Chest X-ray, PA view. Patient: 36 years old, sex F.
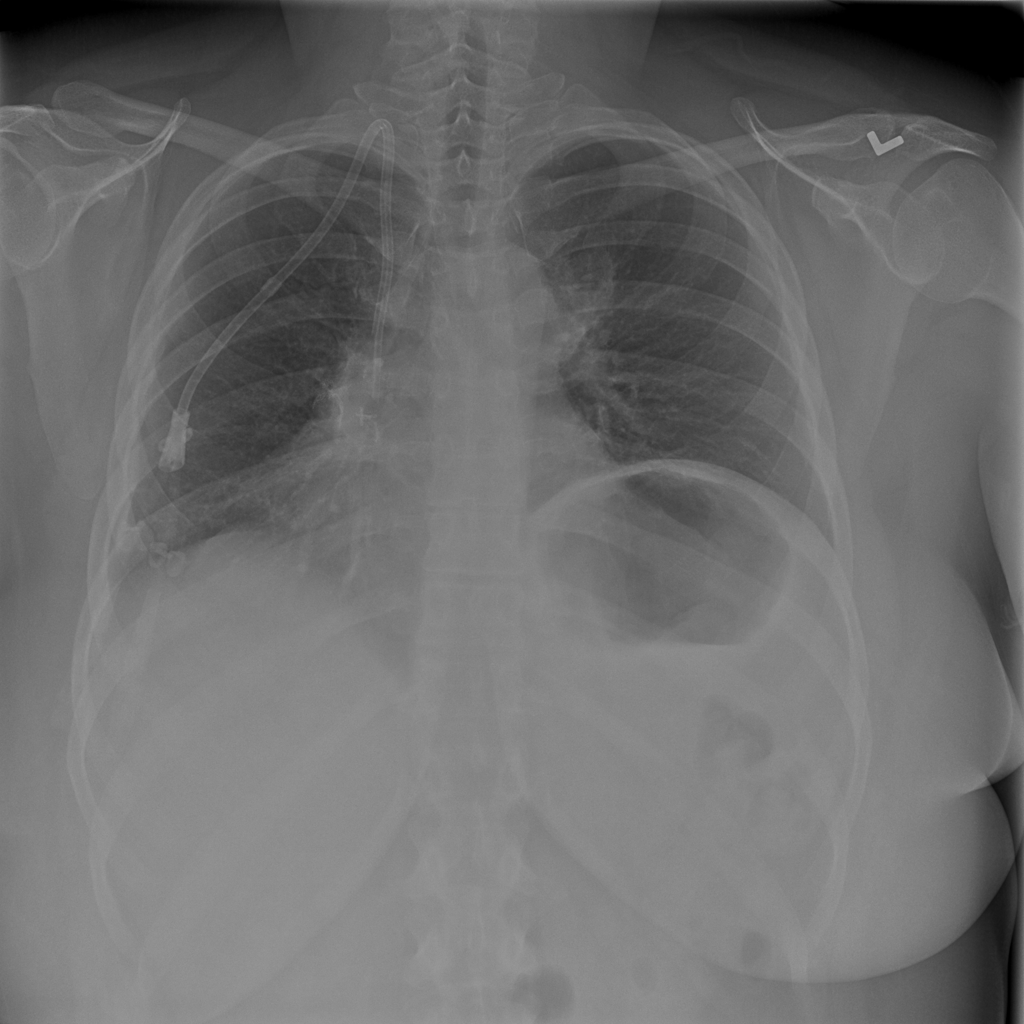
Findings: Atelectasis